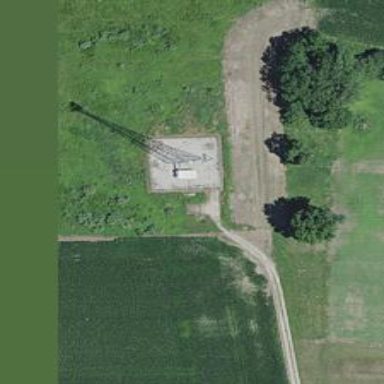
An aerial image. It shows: Man-made mast used for communication purposes.